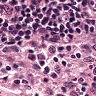
Metastatic tissue present: no